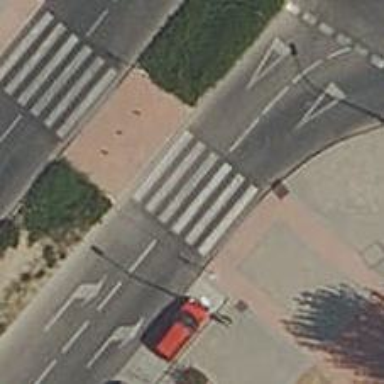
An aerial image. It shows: Marked crossing on the road.